Question: Data
'''
Model Decreasing-err Constant-err Increasing-err
2025 73-78 80-85 87-92
2035 63-68 80-85 97-107
2050 42-57 75-90 104.5-119.5
'''
which data-structure (use of -err) described <URL>.
To plot the points, I run
'''
set terminal qt size 560,270;
set grid; set offset 1,1,0,0;
set datafile separator " -";
set key autotitle columnhead;
plot for [i=2:6:2] "data.dat" using 1:(0.5*(column(i)+column(i+1))):(0.5*(column(i+1)-column(i))) with yerror;
'''
and get

However, I would like to add a line fits to these points which you cannot do just with 'with yerrorlines' because of kinks.
My pseudocode for fitting the increasing and decreasing lines
'''
inc(x) = k1*x + k2;
con(x) = n1*x + n2;
dec(x) = m1*x + m2;
fit inc(x), con(x) dec(x) for [i=2:6:2] "data.dat"
using 1:(0.5*(column(i)+column(i+1))):(0.5*(column(i+1)-column(i)))
via k1,k2,n1,n2,m1,m2;
'''
where the problem is in using the function 'fit' with for loop.
I would like to fit many lines at the same time to the data.
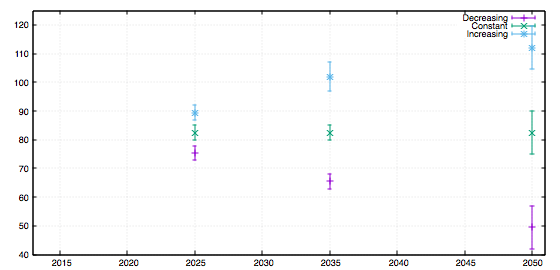
Answer: I would use 'do' in conjunction with 'eval' to do this:
'''
# Define your functions (you can also use do + eval to do this)
f1(x) = a1*x+b1
f2(x) = a2*x+b2
f3(x) = a3*x+b3
# Loop
do for [i=1:3] {
eval sprintf("fit f%g(x) 'data.dat' u 0:%g via a%g, b%g", i, i, i, i)
}
'''
You can adapt the above to your own purposes.